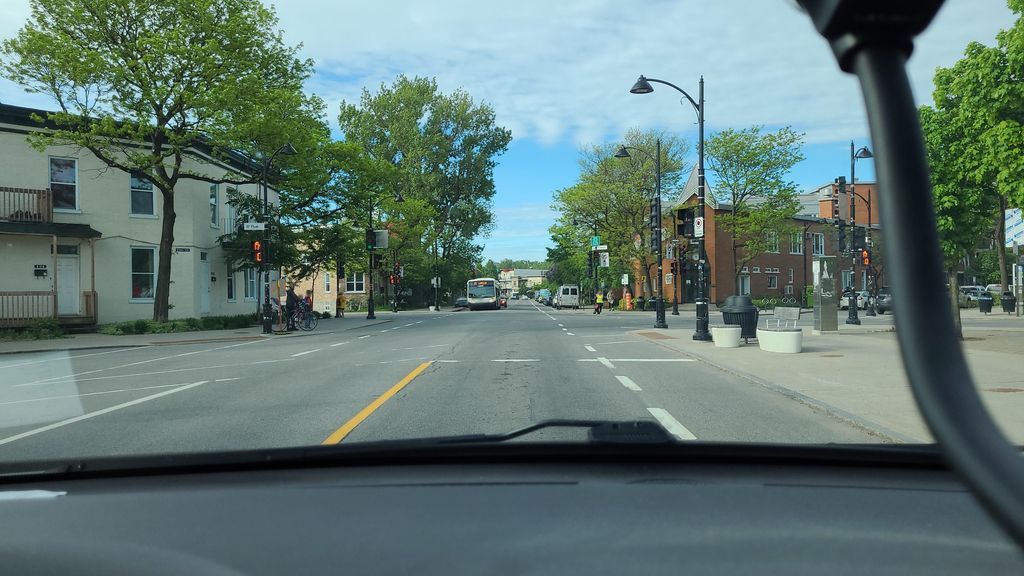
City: quebec_city